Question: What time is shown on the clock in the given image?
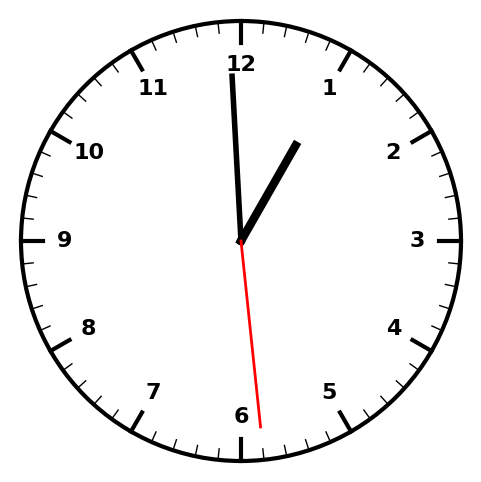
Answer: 12:59:29